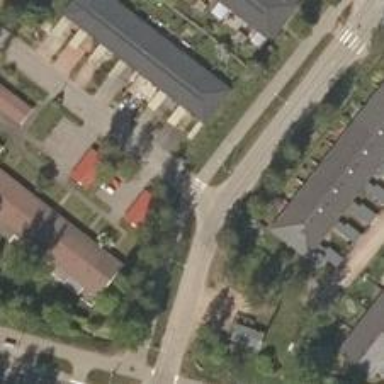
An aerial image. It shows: Uncontrolled crossing on the road.